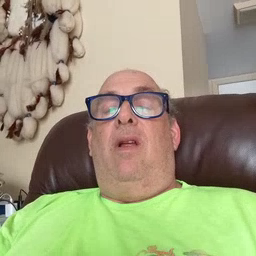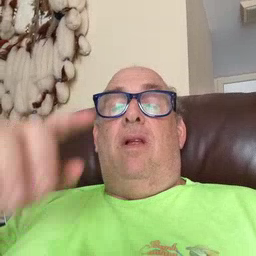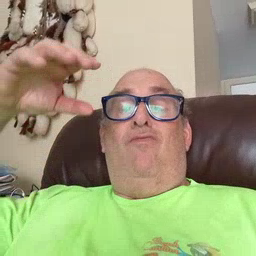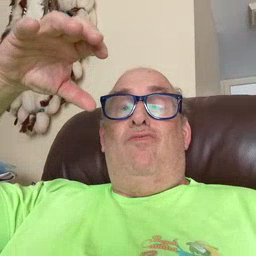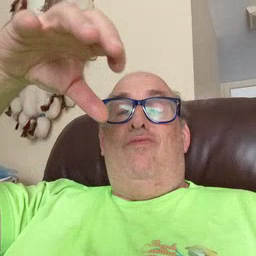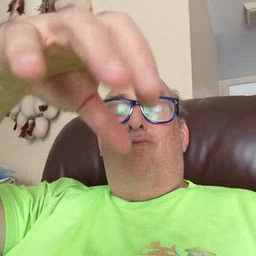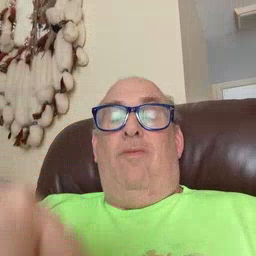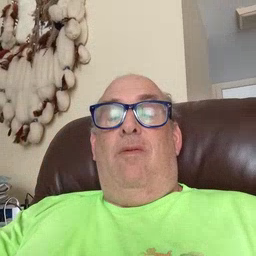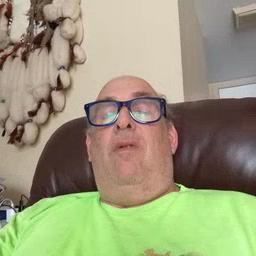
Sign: helicopter